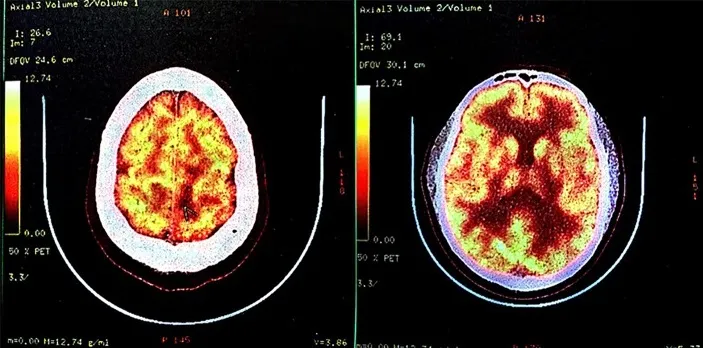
Fluorodeoxyglucose-positron emission tomography-computed tomography (FDG-PET-CT) in October 2017. FDG-PET-CT indicated low glucose metabolism of left frontal-parietal lobe, which was suggestive of an intracranial primary benign lesion.
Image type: radiology (pet)